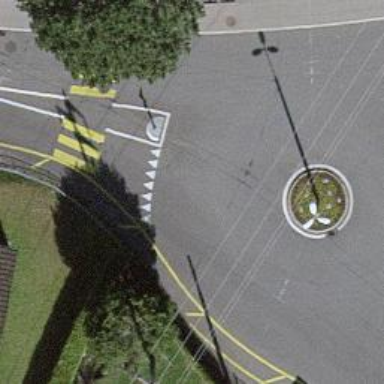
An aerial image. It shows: Residential road leading to roundabout with trolley wires overhead.